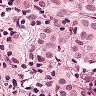
Metastatic tissue present: yes